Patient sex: F
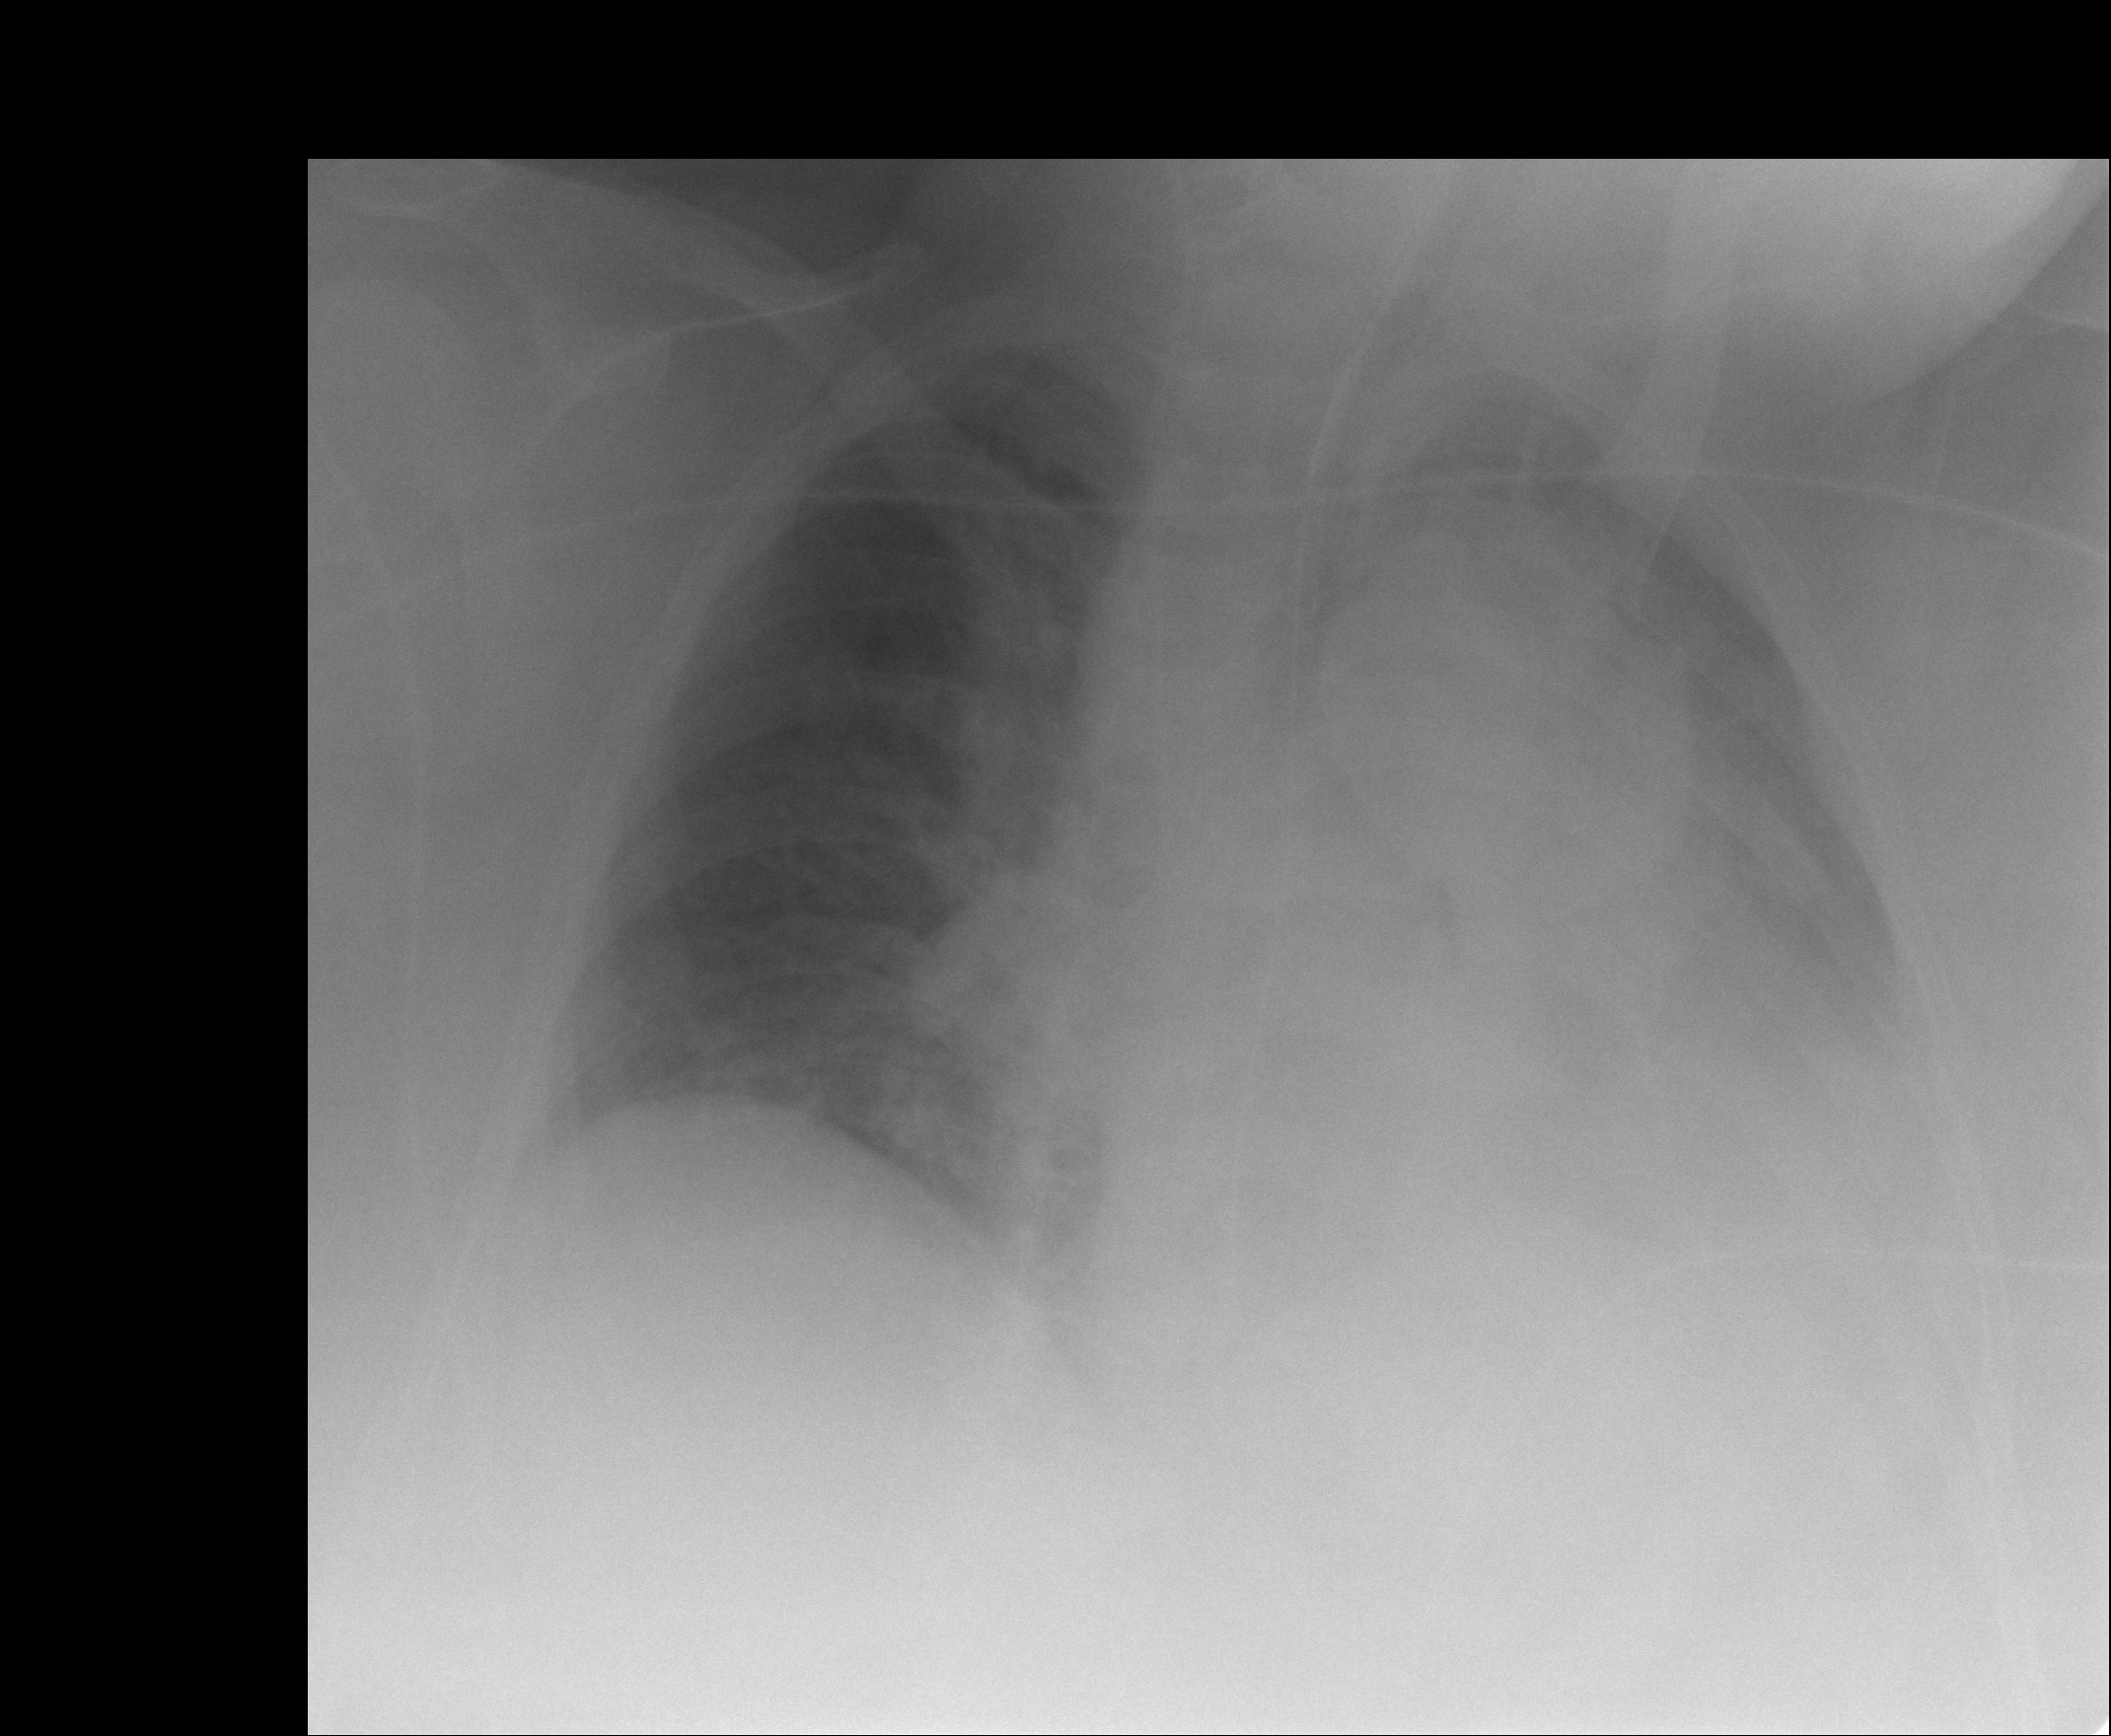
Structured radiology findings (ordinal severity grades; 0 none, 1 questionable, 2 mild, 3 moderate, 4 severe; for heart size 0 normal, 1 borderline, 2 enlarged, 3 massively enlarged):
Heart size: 2
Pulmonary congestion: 2
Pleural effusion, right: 0
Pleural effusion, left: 2
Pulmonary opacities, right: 0
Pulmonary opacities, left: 0
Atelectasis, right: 0
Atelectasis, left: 2